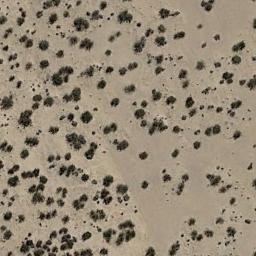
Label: chaparral